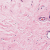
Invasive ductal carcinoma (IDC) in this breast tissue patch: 0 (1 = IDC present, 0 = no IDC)